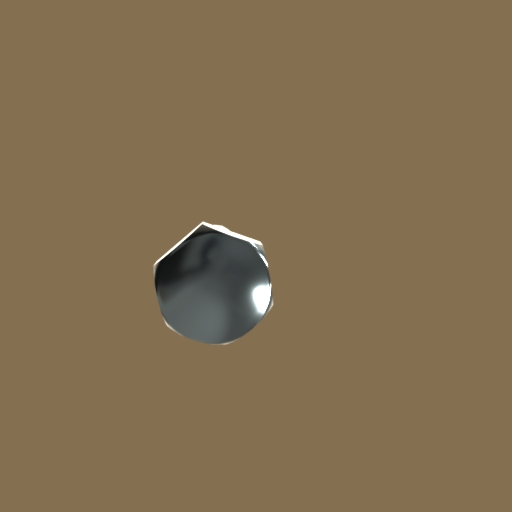
Label: bolt